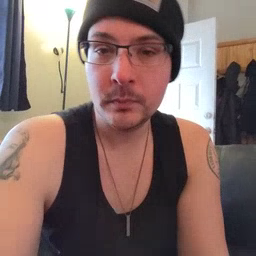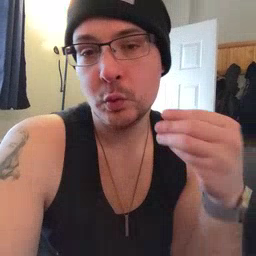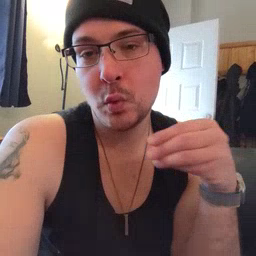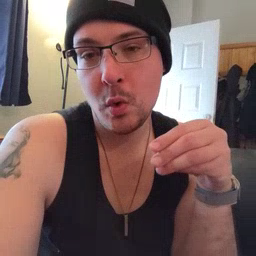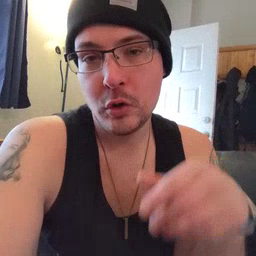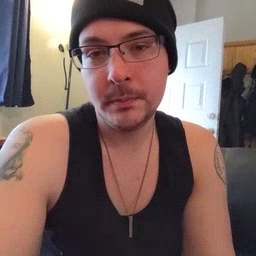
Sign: store